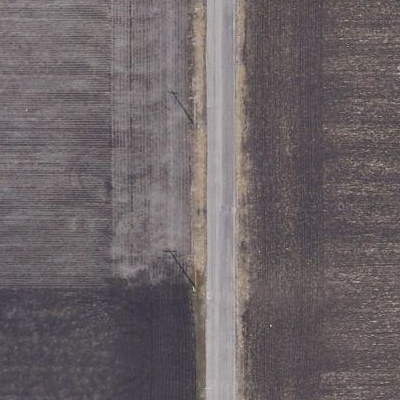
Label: bField